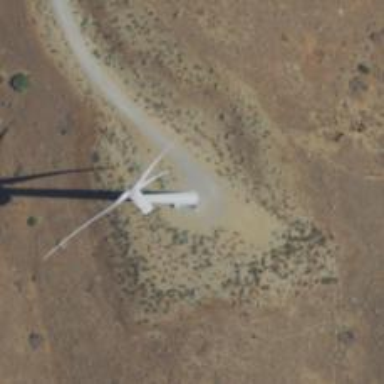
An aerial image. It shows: Wind generator powered by wind. The generator type is horizontal axis and it uses wind turbines.